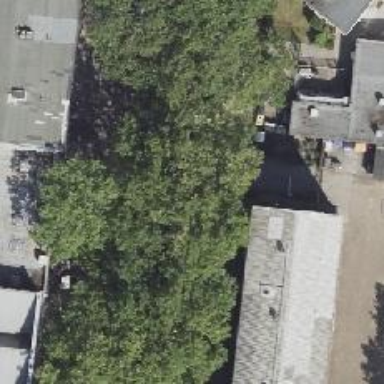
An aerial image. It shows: Deciduous broadleaved tree.